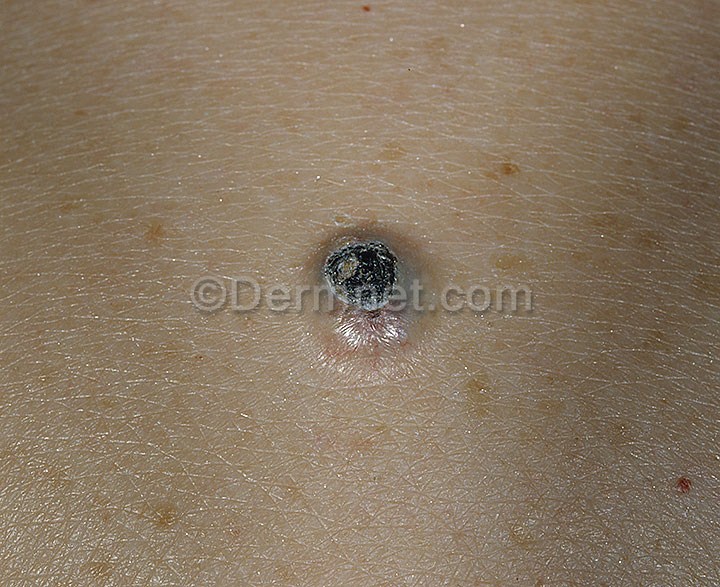
Disease: Seborrheic Keratoses and other Benign Tumors